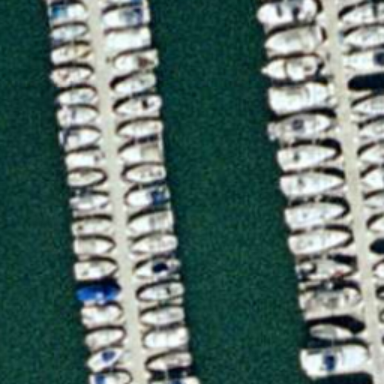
Lots of boats docked at the harbor .